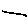
Label: line